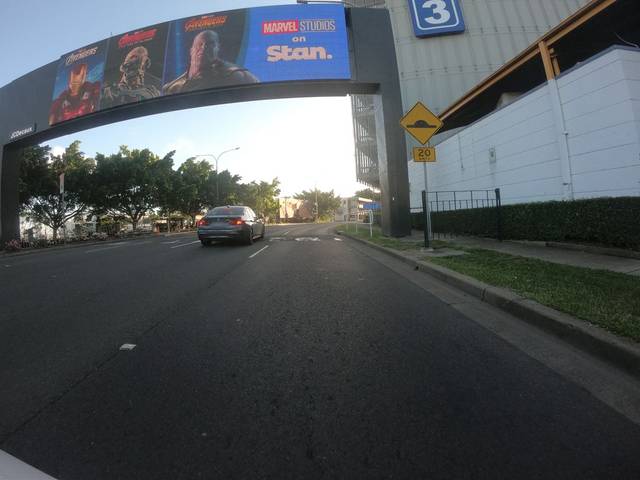
Region: Australia
Coordinates: -33.934, 151.185